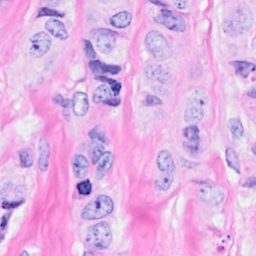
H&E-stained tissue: Breast